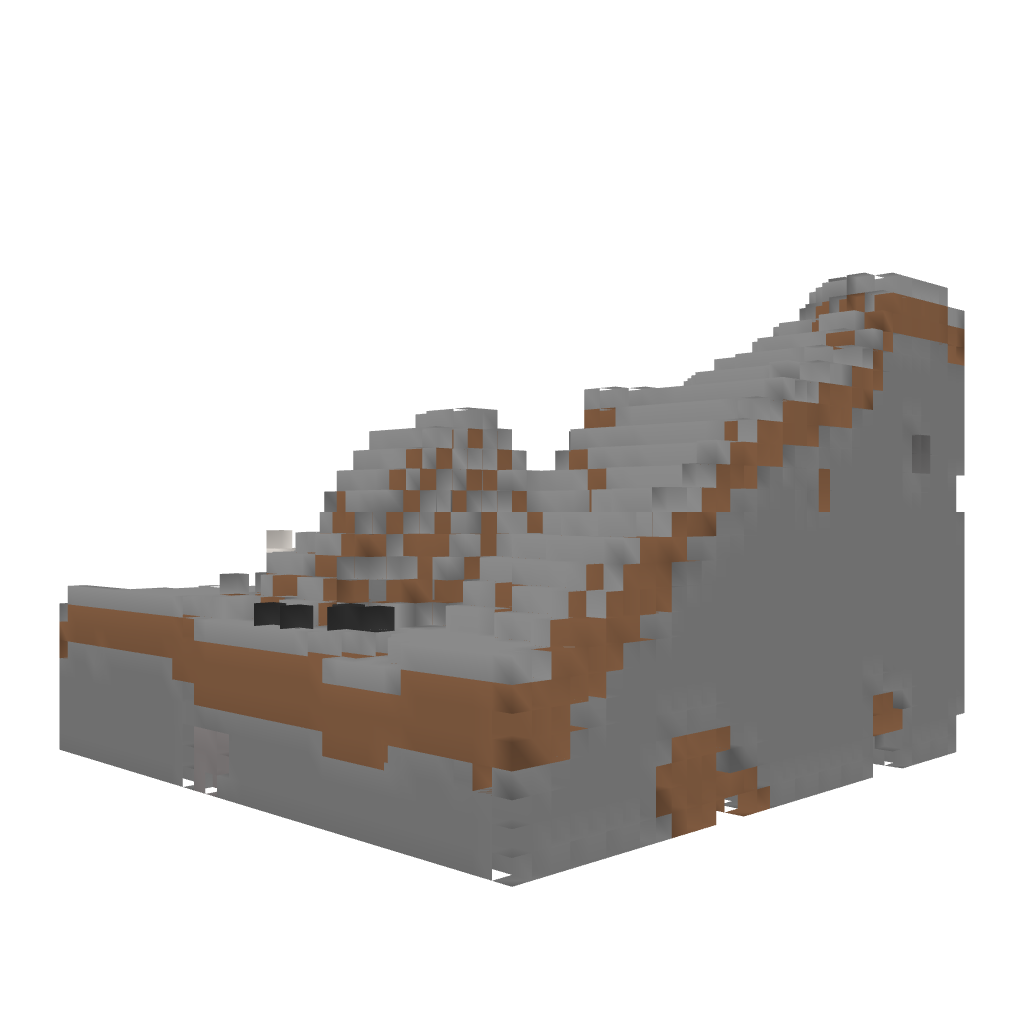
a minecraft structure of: The Quartz Labyrinth